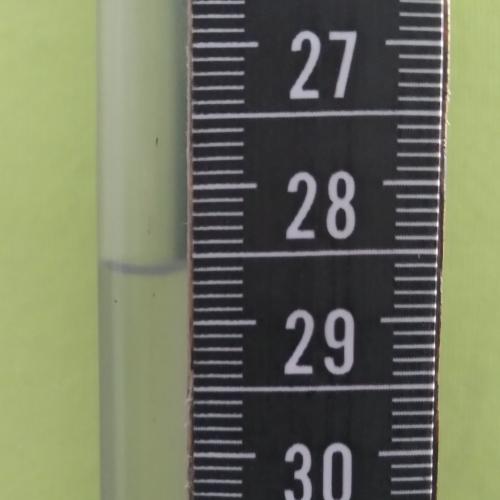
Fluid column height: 28.6 cm